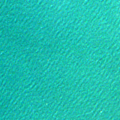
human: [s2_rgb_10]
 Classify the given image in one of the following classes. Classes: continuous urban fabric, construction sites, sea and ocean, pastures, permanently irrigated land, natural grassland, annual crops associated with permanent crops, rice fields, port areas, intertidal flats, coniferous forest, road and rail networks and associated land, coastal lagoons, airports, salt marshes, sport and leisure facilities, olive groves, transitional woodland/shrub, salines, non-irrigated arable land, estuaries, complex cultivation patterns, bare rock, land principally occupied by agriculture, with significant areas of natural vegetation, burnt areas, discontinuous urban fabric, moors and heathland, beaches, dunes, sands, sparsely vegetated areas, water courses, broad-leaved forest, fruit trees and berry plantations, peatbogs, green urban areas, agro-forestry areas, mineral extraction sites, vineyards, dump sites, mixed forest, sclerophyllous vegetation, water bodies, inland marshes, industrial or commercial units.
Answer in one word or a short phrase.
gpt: sea and ocean